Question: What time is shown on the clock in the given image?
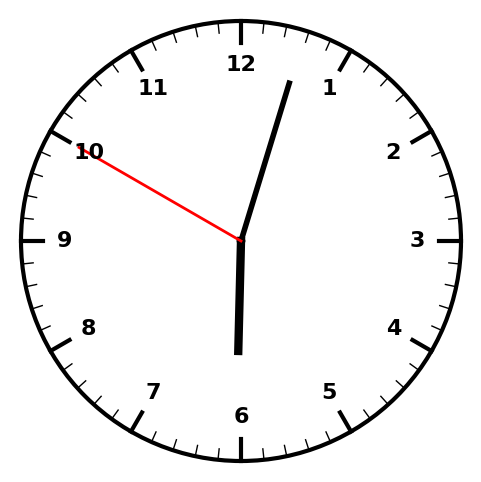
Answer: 06:02:50